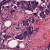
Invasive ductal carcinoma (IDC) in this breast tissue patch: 1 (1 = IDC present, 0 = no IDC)